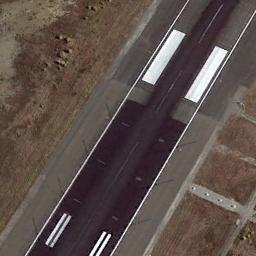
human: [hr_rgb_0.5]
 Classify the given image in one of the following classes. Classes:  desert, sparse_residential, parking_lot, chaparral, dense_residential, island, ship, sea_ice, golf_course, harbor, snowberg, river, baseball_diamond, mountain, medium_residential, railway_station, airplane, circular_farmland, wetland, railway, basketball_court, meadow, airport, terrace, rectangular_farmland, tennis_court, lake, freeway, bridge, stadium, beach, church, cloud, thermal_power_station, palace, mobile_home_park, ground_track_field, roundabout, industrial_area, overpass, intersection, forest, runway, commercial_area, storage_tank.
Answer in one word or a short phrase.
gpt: runway